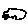
Label: car